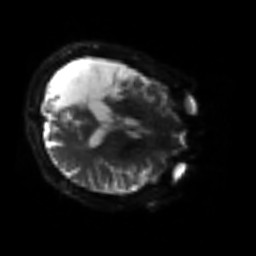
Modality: sbref
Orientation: axial
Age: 58
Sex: male
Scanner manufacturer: siemens
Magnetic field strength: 3 T
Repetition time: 3.2 s
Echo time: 0.081 s